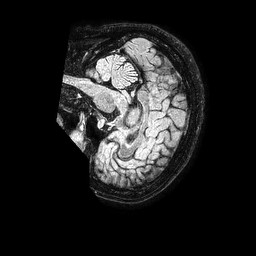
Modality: FLAIR
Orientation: sagittal
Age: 46
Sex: female
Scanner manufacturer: philips
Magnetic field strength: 1.5 T
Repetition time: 4.8 s
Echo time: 0.3 s